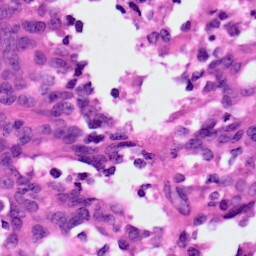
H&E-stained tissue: Ovarian